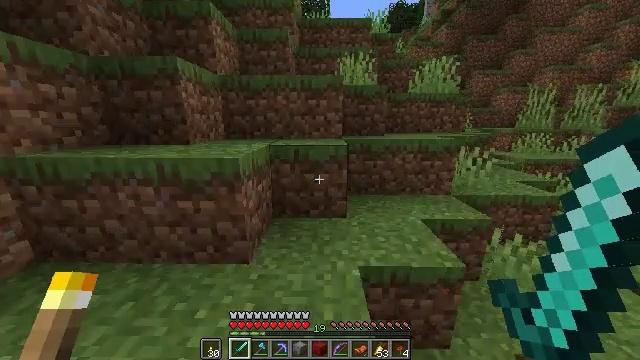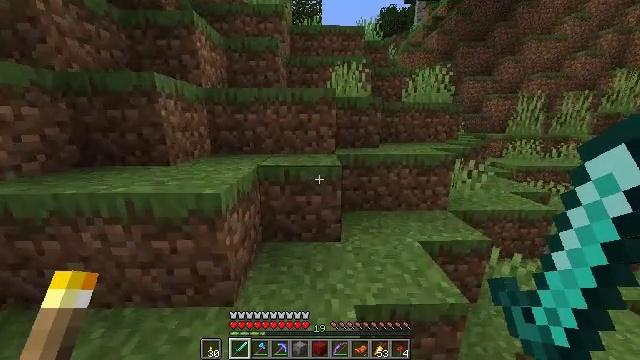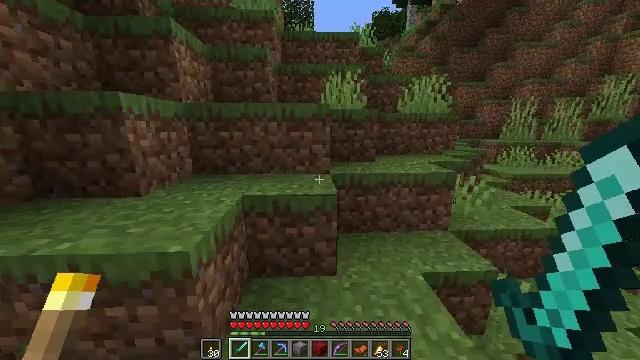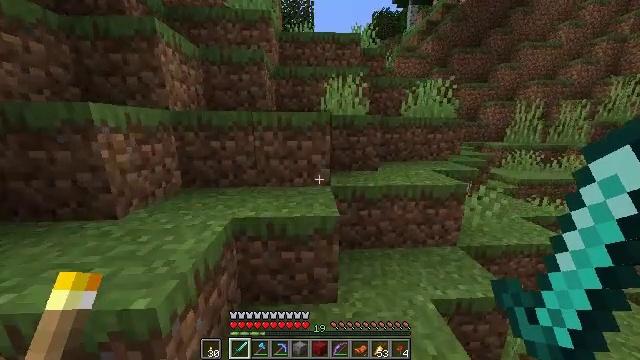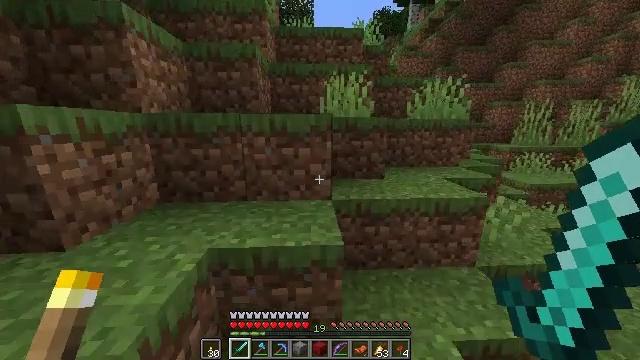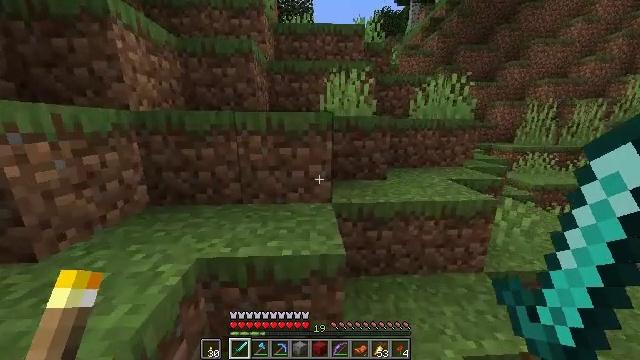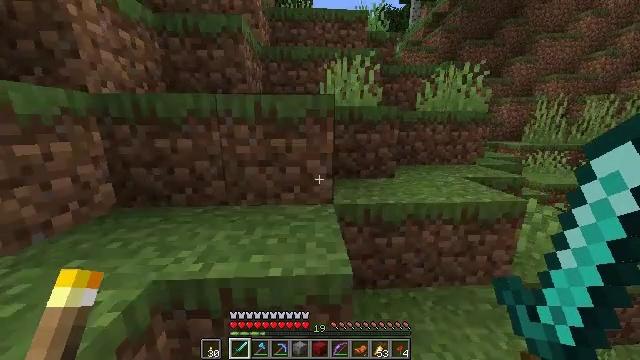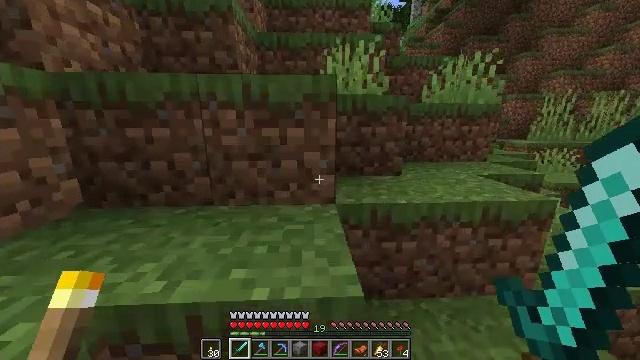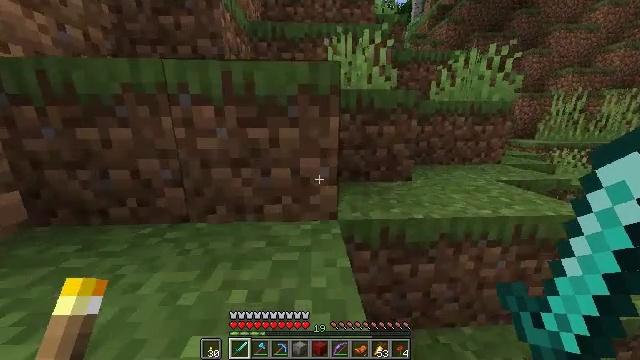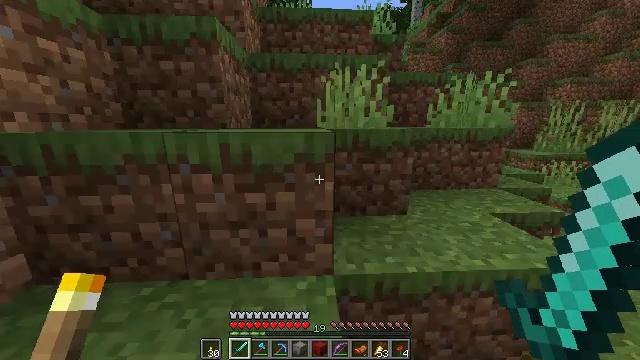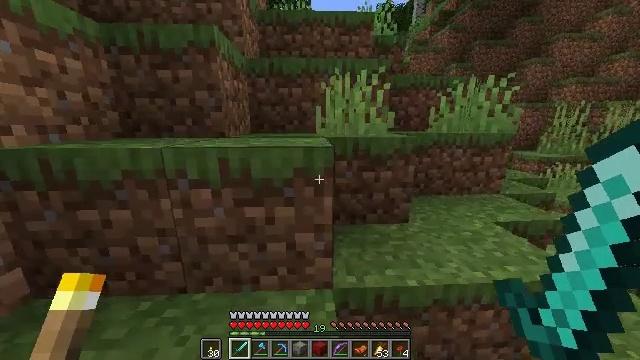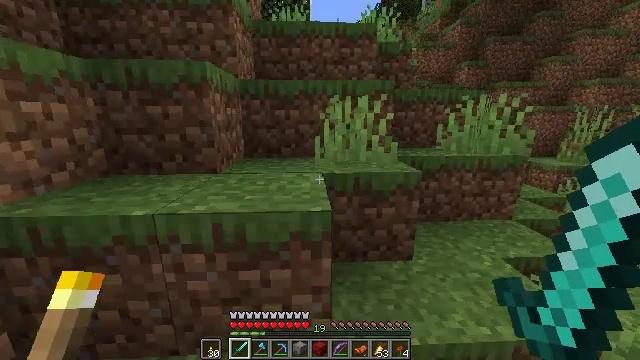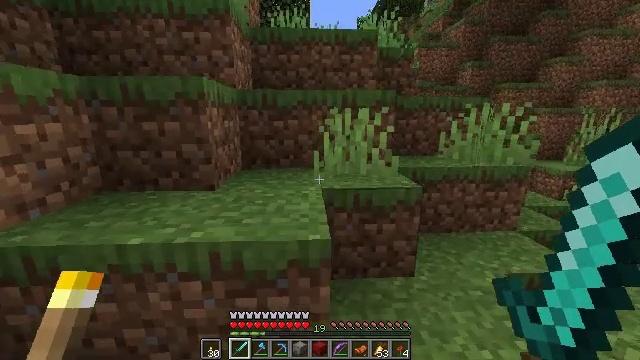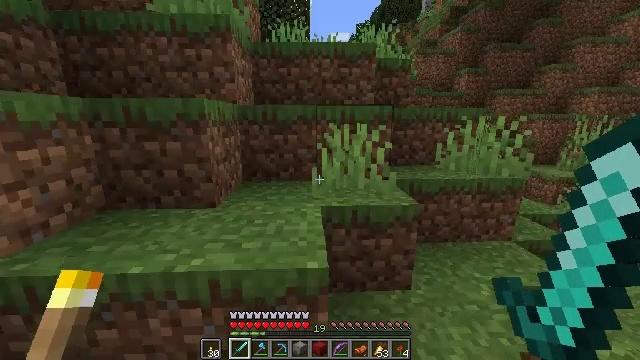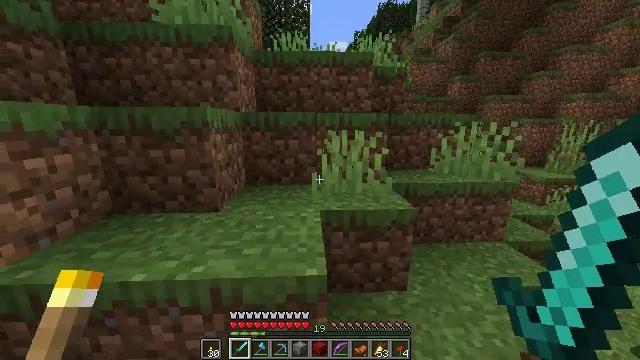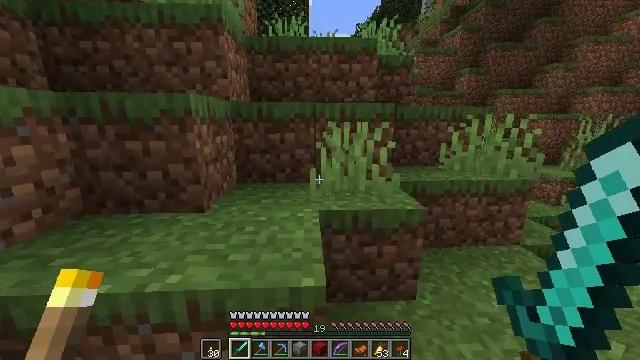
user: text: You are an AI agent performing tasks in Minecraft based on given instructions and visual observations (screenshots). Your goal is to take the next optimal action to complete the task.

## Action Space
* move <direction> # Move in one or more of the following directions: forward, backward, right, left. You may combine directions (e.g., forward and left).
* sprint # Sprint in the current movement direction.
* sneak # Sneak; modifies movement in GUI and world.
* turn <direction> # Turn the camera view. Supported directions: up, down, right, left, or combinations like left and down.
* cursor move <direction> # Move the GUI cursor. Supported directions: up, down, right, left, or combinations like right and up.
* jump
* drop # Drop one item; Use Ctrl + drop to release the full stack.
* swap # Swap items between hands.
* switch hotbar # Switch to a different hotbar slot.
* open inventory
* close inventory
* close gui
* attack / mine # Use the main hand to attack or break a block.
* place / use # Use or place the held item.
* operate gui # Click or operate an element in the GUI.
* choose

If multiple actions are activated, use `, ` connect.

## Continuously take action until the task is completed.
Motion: motion action
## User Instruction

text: Gather oak leaves by attacking.
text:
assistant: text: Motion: move forward, sprint, turn right, jump
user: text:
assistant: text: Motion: move forward, sprint, turn right, jump
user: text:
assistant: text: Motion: move forward, sprint, jump
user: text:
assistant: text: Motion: move forward, sprint, jump
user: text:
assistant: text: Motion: move forward, sprint, jump
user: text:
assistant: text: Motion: move forward, sprint, jump
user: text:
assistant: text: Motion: move forward, sprint, jump
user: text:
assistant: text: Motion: move forward, sprint, jump
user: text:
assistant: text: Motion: move forward, sprint, jump
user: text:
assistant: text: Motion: move forward, sprint, jump
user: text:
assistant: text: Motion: move forward, sprint, jump
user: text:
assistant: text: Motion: move forward, sprint, jump
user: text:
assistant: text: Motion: move forward, sprint, jump
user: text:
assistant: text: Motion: move forward, sprint, jump
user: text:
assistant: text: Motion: move forward, sprint, jump
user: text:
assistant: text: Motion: move forward, sprint, jump
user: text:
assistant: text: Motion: move forward, sprint, turn left and up, jump
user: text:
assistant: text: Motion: move forward, sprint, turn left and up, jump
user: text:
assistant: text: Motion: move forward, sprint, jump
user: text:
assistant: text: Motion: move forward, sprint, turn left and up, jump
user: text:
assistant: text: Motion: move forward, sprint, turn up, jump
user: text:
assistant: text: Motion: move forward, sprint, jump
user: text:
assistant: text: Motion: move forward, sprint, jump
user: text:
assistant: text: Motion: move forward, sprint, turn left and up, jump
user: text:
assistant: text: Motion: move forward, sprint, jump
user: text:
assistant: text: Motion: move forward, sprint, jump
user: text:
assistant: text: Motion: move forward, sprint, jump
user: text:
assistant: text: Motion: move forward, sprint, jump
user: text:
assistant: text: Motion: move forward, sprint, jump
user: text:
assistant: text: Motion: move forward, sprint, jump